Question:
By default isn't it supposed to be under the actionbar? So what am I doing wrong?
'''
@Override
public boolean onCreateOptionsMenu(Menu menu) {
// Inflate the menu; this adds items to the action bar if it is present.
getMenuInflater().inflate(R.menu.main, menu);
return true;
}
'''
res/menu/main.xml
'''
<menu xmlns:android="http://schemas.android.com/apk/res/android"
xmlns:app="http://schemas.android.com/apk/res-auto"
xmlns:tools="http://schemas.android.com/tools"
tools:context="com.example.test.MainActivity" >
<item
android:id="@+id/action_settings"
android:orderInCategory="100"
android:title="@string/action_settings"
app:showAsAction="never"/>
</menu>
'''
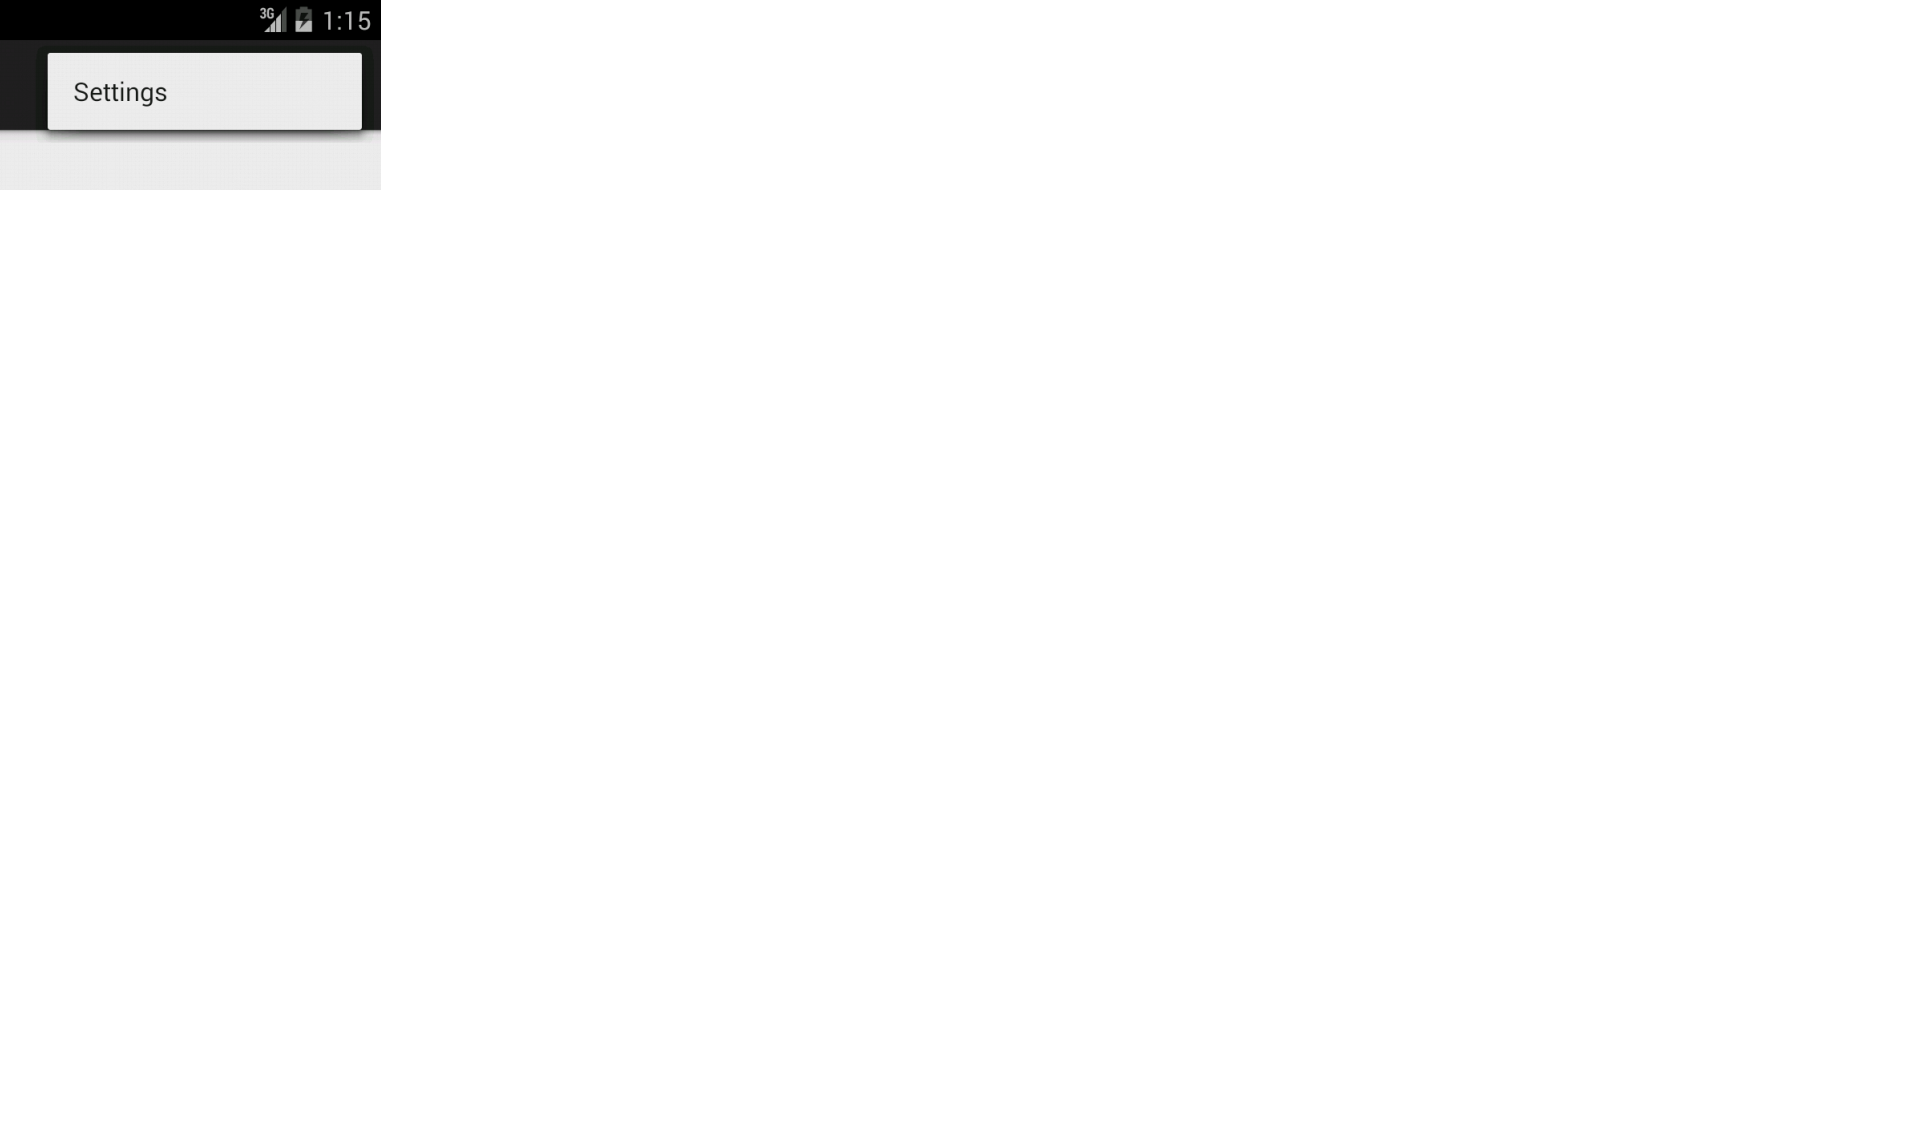
Answer: According to the <URL>, the overflow menu should display on top of the action bar:
> A menu is a temporary sheet of paper that always overlaps the app bar, rather than behaving as an extension of the app bar.

This is the default behavior for Android Lollipop applications as well as any applications that use the AppCompat v7 support library.